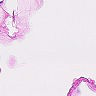
Metastatic tissue present: no